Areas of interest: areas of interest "Futailong Plaza (Renmin East Road)"
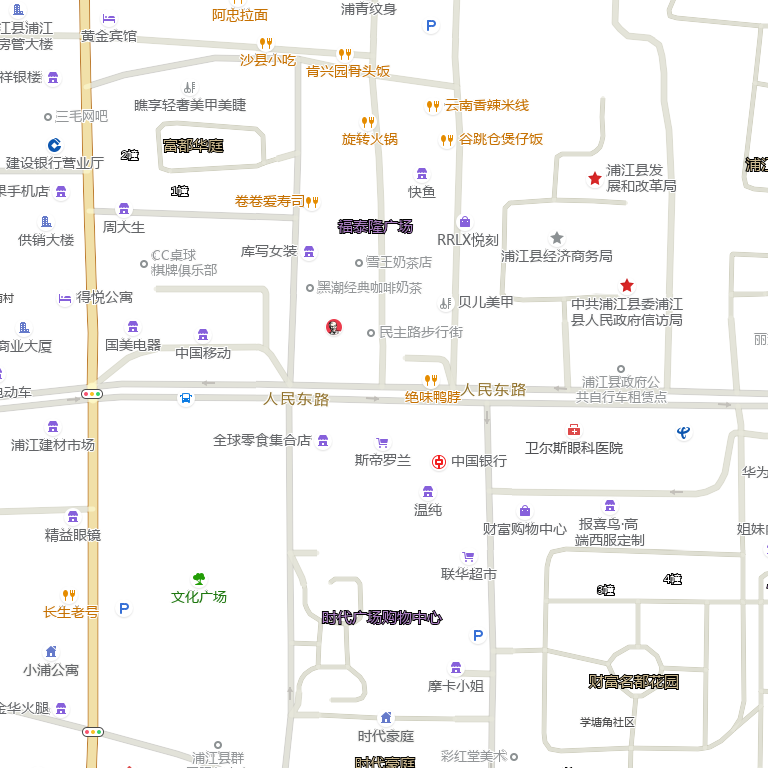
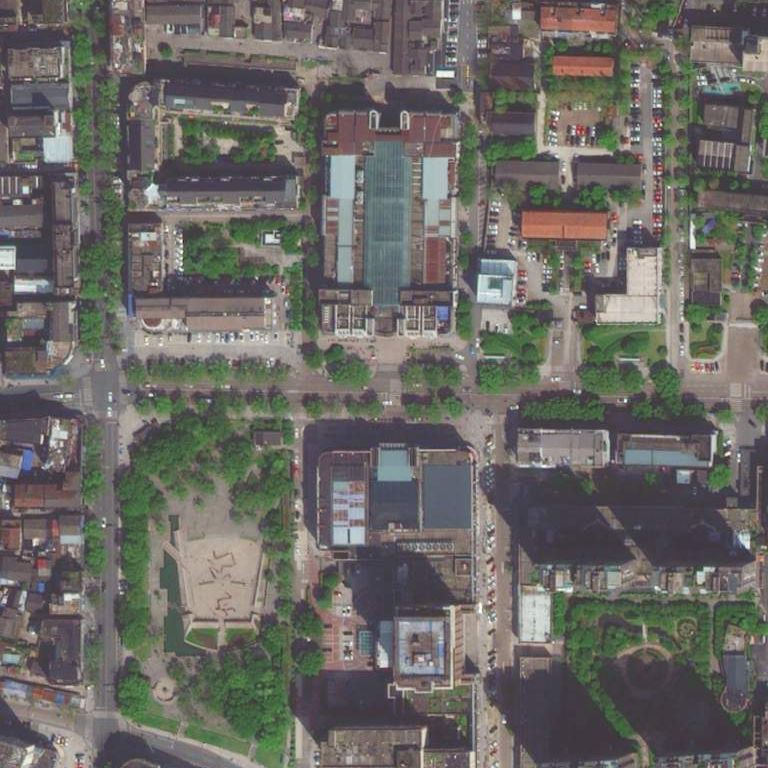